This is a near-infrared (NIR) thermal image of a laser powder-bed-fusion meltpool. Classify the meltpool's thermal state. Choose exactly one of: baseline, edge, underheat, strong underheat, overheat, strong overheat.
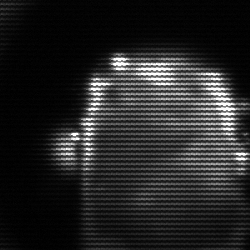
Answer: baseline